Question: I have multiple plots on a figure. I would like to add colorbars for each results. These colorbars must have the same height of my results and i would like to limit the numbers displayed on the colorbar to 3 values (in order to have readable figures).
My code is :
'''
fig, axes = plt.subplots(nrows=1, ncols=3)
plt.tight_layout(pad=0.5, w_pad=2.5, h_pad=2.0)
ax1 = plt.subplot(131) # creates first axis
ax1.set_xticks([0,2000,500,1000,1500])
ax1.set_yticks([0,2000,500,1000,1500])
ax1.imshow(U,cmap='hot',extent=(X.min(),2000,Y.min(),2000))
ax1.set_title("$ \mathrm{Ux_{mes} \/ (pix)}$")
ax2 = plt.subplot(132) # creates second axis
ax2.set_xticks([0,2000,500,1000,1500])
ax2.set_yticks([0,2000,500,1000,1500])
ax2.imshow(UU,cmap='hot',extent=(X.min(),2000,Y.min(),2000))
ax2.set_title("$\mathrm{Ux_{cal} \/ (pix)}$")
ax3 = plt.subplot(133) # creates first axis
ax3.set_xticks([0,2000,500,1000,1500])
ax3.set_yticks([0,2000,500,1000,1500])
ax3.imshow(resU,cmap='hot',extent=(X.min(),2000,Y.min(),2000))
ax3.set_title("$\mathrm{\mid Ux - Ux \mid \/ (pix)}$ ")
plt.show()
'''
I try to add : "fig.colorbar(U, axes=ax1,fraction=0.046, pad=0.04)" but it doesnt work...
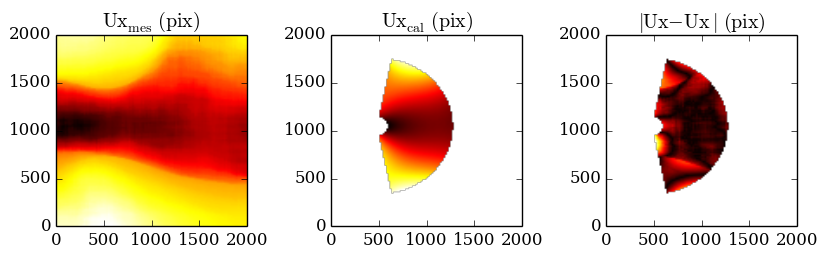
Answer: Following the answer to @plonser,
'''
tick = np.linspace(min(your_variable),max(your_variable),3)
plt.tight_layout(pad=0.5, w_pad=2.5, h_pad=2.0)
ax1 = plt.subplot(131) # creates first axis
ax1.set_xticks([0,2000,500,1000,1500])
ax1.set_yticks([0,2000,500,1000,1500])
i1 = ax1.imshow(U,cmap='hot',extent=(X.min(),2000,Y.min(),2000))
plt.colorbar(i1,ax=ax1,ticks=tick)
ax1.set_title("$ \mathrm{Ux_{mes} \/ (pix)}$")
ax2 = plt.subplot(132) # creates second axis
ax2.set_xticks([0,2000,500,1000,1500])
ax2.set_yticks([0,2000,500,1000,1500])
i2=ax2.imshow(UU,cmap='hot',extent=(X.min(),2000,Y.min(),2000))
ax2.set_title("$\mathrm{Ux_{cal} \/ (pix)}$")
plt.colorbar(i2,ax=ax2,ticks=tick)
ax3 = plt.subplot(133) # creates first axis
ax3.set_xticks([0,2000,500,1000,1500])
ax3.set_yticks([0,2000,500,1000,1500])
i3 = ax3.imshow(resU,cmap='hot',extent=(X.min(),2000,Y.min(),2000))
ax3.set_title("$\mathrm{\mid Ux - Ux \mid \/ (pix)}$ ")
plt.colorbar(i3,ax=ax3,ticks=tick)
plt.show()
'''
When you specify, you do so using 'ax=ax1' and not 'axes=ax1'. Also to limit the number of items in your 'colorbar', you can do so using the 'ticks' option.